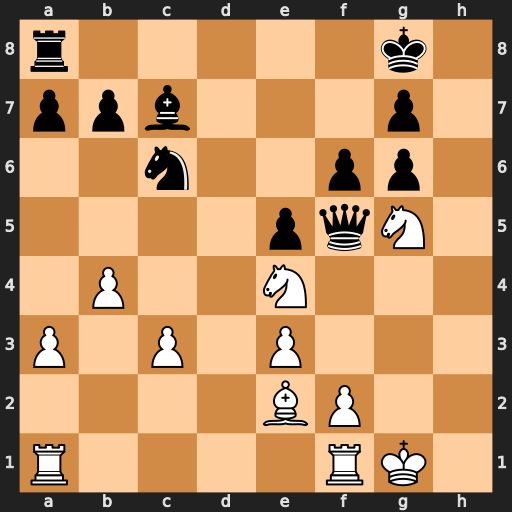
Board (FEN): r5k1/ppb3p1/2n2pp1/4pqN1/1P2N3/P1P1P3/4BP2/R4RK1
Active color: w
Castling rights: -
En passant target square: -
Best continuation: Bc4+ Kf8 Be6 fxg5 Bxf5